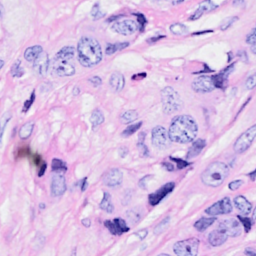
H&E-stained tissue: Breast